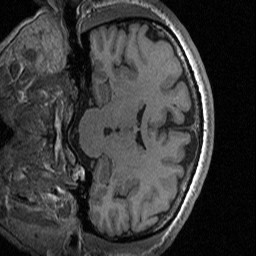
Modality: T1w
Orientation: coronal